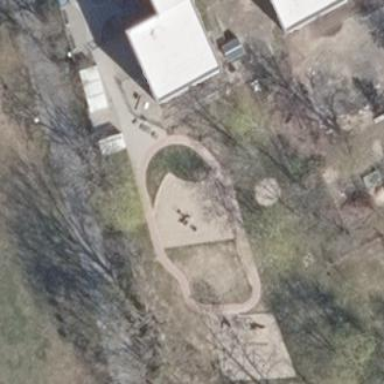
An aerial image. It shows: Kindergarten.